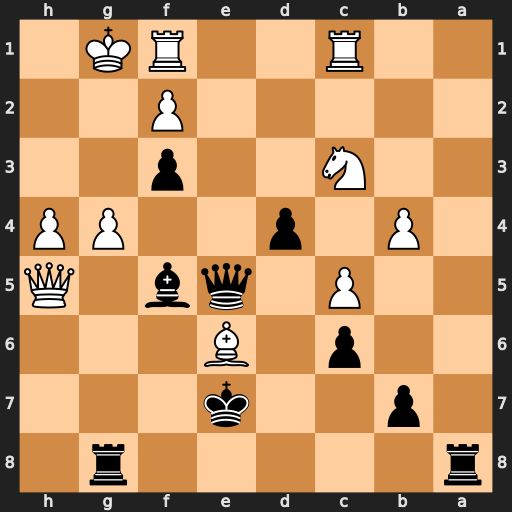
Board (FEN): r5r1/1p2k3/2p1B3/2P1qb1Q/1P1p2PP/2N2p2/5P2/2R2RK1
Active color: b
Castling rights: -
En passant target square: -
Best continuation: Rxg4+ Qxg4 Bxg4